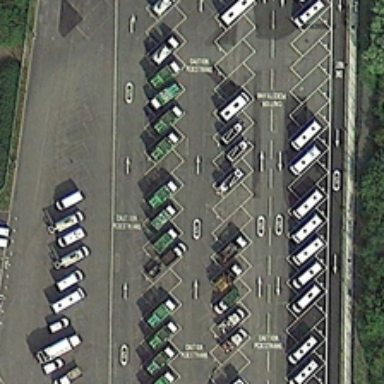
Four rows of cars in different sizes are in a parking lot between two rows of green trees .